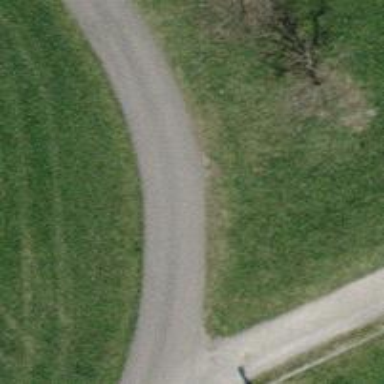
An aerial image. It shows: Paved track with grade 1 surface.